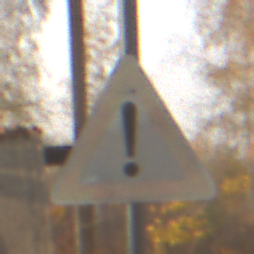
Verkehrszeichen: Gefahrenstelle
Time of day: SunriseSunset
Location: Roofed (Suburban)
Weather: Clear
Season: NotSpecified
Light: Natural